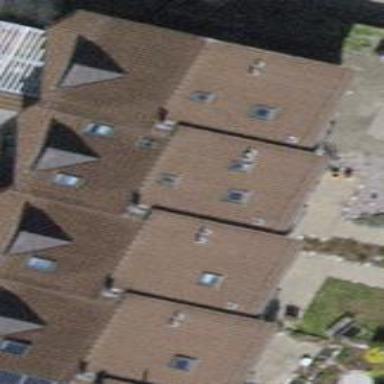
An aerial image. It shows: Building with tiled roof.